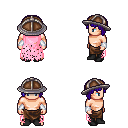
a pixel art fantasy rpg character, male body template, human, light skin, pink tattered cape, robe skirt, blue pageboy hairstyle, chain helm, white cloth bracers, black shoes, four views (front, back, left, right), 2x2 character sprite sheet, small pixel art, hard edges, no anti-aliasing